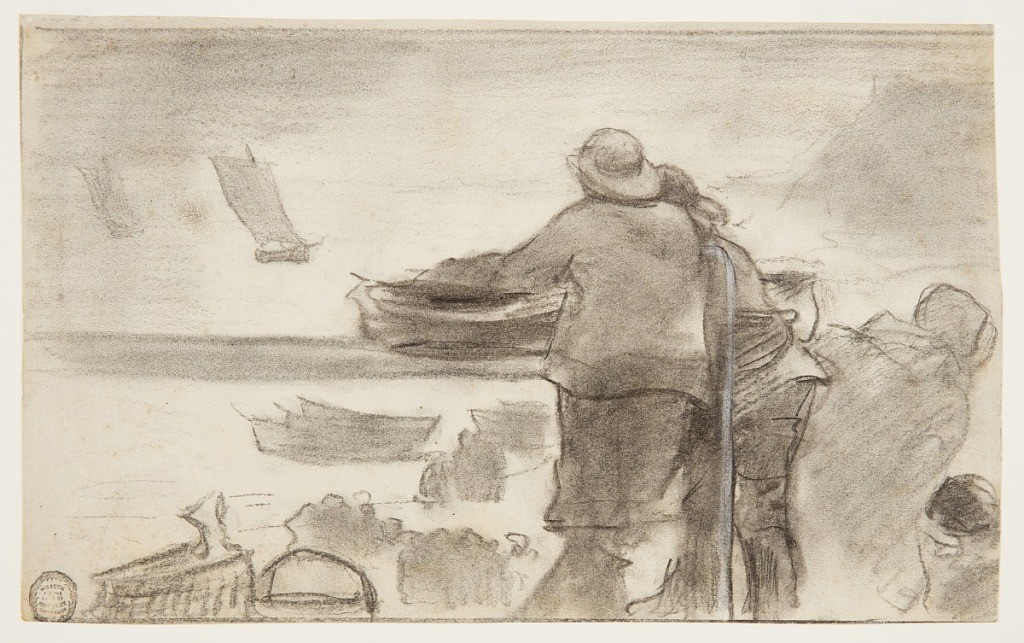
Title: Beach with Boats and People, Cullercoats, England
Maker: Winslow Homer, American, 1836–1910
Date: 1881–82
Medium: Charcoal, white crayon on cream wove paper
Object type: Drawing
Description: Horizontal view of two men in oilskins in foreground; beach with boats drawn up on it, and groups of peope in middleground; and on the water in the distance are two sailboats.